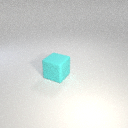
large cyan rubber cube